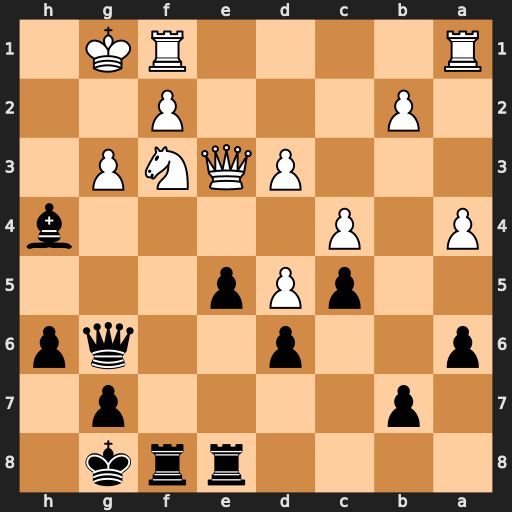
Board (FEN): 4rrk1/1p4p1/p2p2qp/2pPp3/P1P4b/3PQNP1/1P3P2/R4RK1
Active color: b
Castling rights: -
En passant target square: -
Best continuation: Bxg3 fxg3 Qxg3+